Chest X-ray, PA view. Patient: 51 years old, sex F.
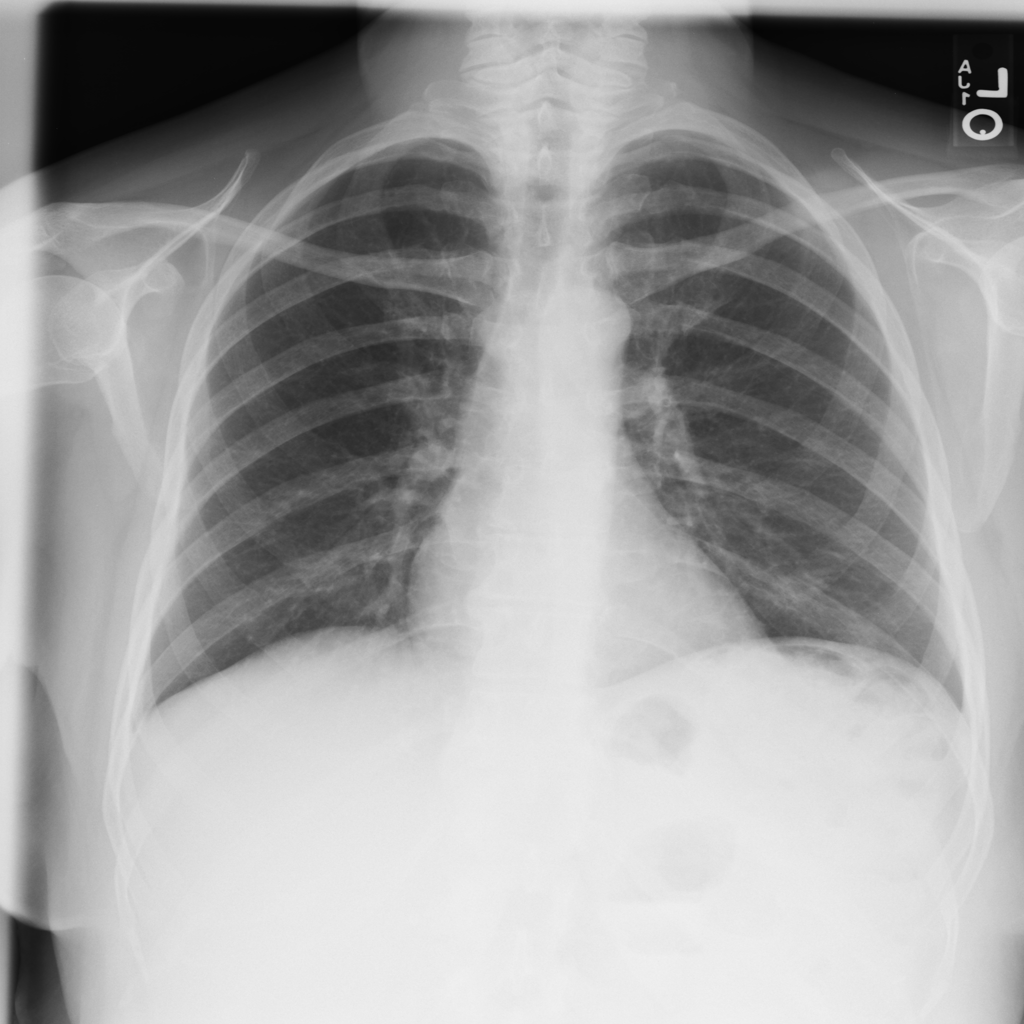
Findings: No Finding